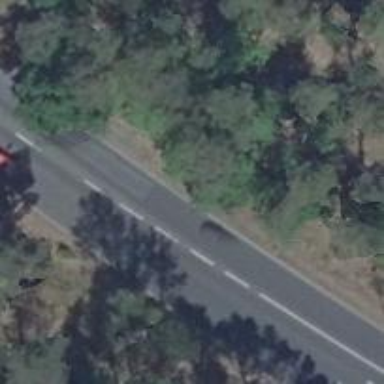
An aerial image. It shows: Secondary road with asphalt surface.